Interaction volume radius: 5 \u00c5
Interaction volume height: 10 \u00c5
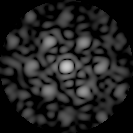
Disorder parameter: 0.491